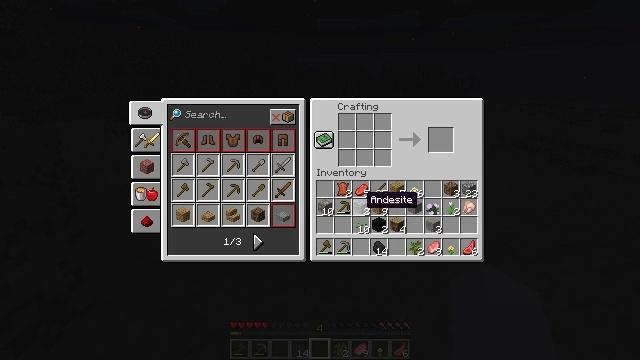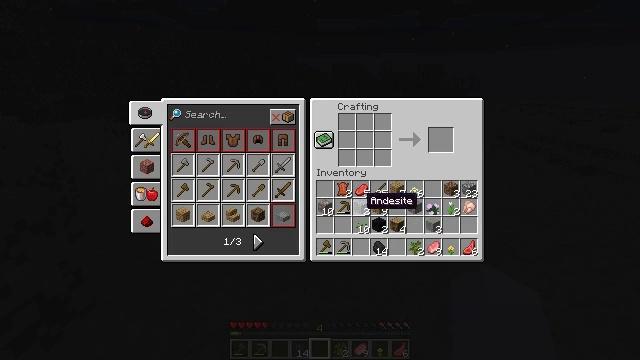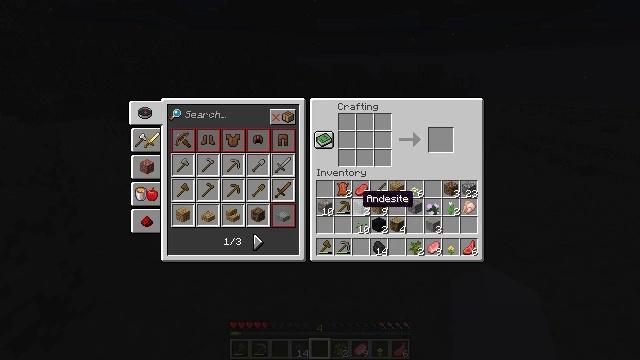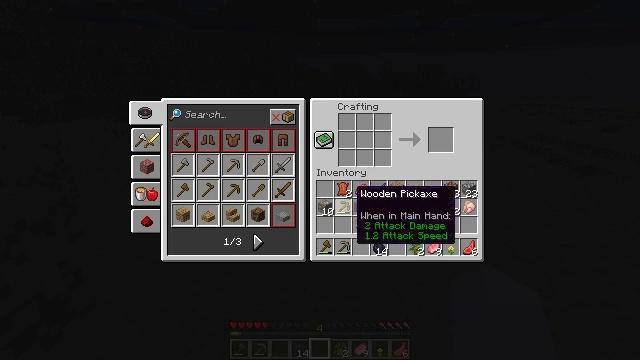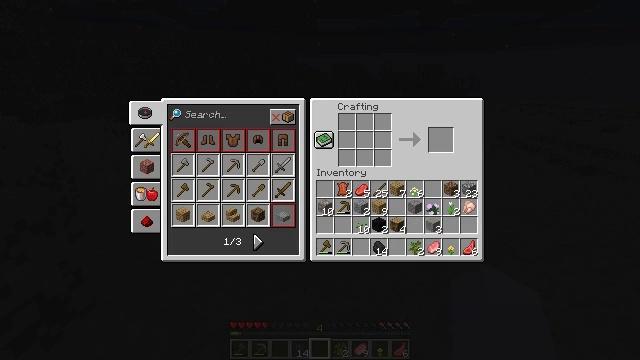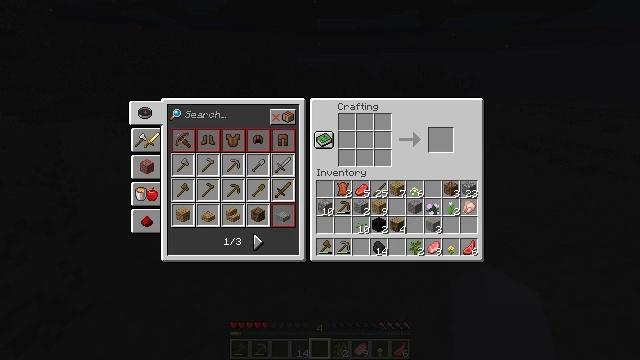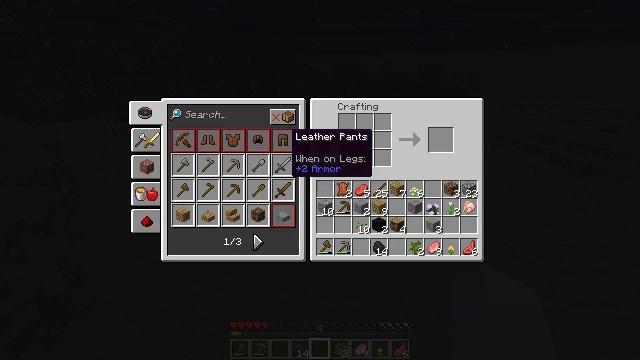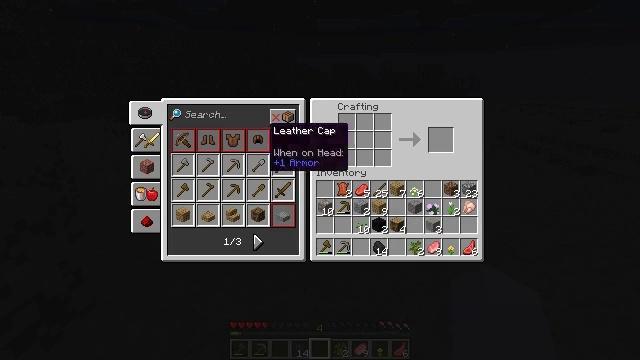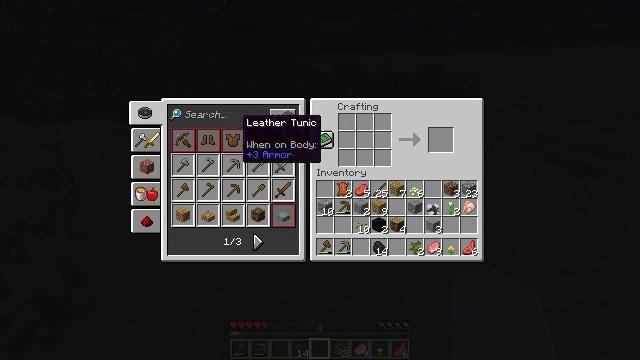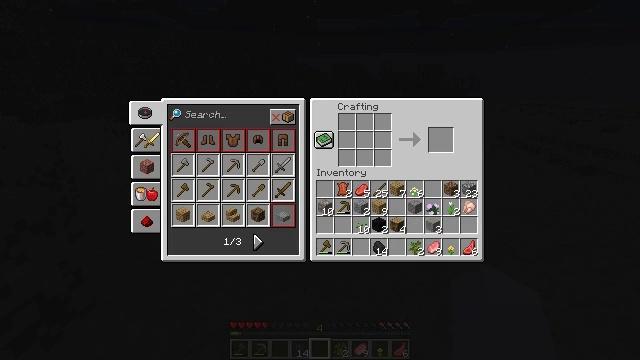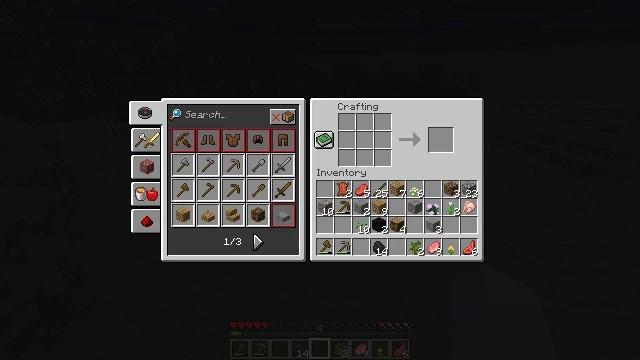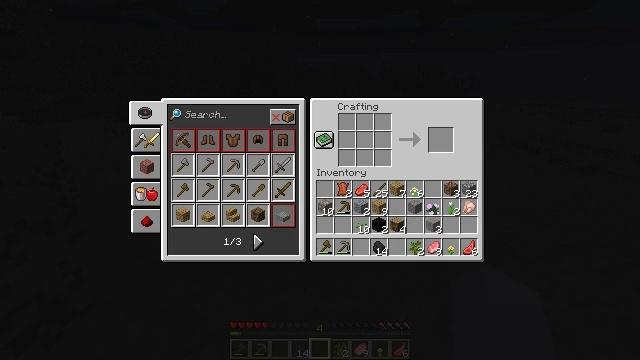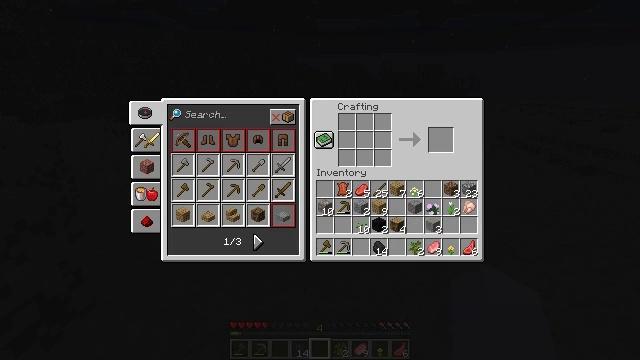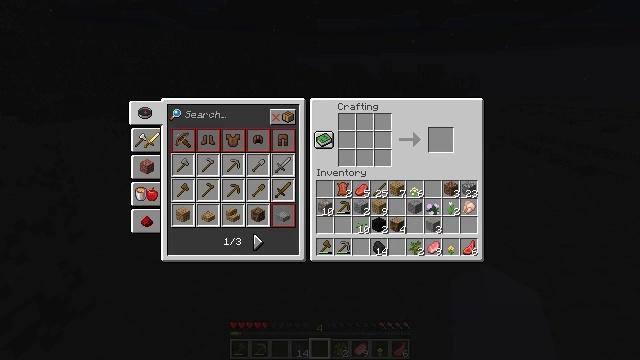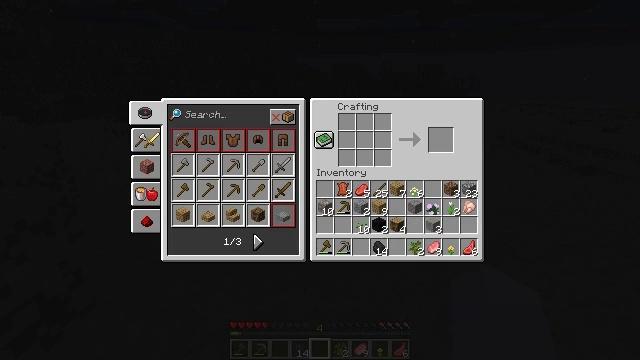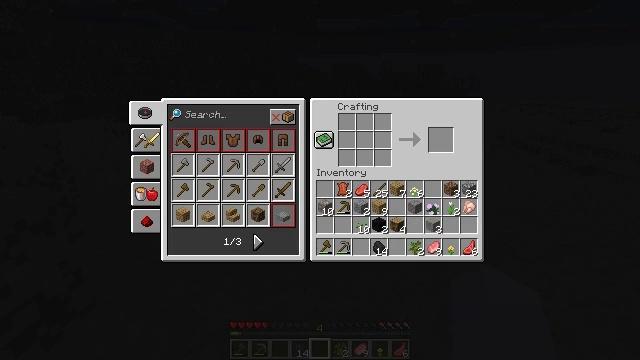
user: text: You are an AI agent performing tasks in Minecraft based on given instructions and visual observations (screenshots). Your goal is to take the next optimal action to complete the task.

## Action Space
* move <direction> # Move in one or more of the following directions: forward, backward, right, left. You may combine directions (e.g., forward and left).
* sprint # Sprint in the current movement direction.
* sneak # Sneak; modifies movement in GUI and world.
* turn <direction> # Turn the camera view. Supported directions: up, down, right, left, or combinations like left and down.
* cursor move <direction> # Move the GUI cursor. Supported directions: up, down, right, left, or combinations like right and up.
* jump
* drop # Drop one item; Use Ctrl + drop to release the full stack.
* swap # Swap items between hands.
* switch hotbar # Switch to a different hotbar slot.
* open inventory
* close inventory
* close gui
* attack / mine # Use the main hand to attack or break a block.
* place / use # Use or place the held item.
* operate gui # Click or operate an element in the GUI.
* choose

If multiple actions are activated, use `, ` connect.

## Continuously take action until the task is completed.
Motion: motion action
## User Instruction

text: Interact with the crafting table to craft a light gray bed.
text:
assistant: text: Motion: no_op
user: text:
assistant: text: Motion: no_op
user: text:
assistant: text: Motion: no_op
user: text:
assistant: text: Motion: cursor move left and up
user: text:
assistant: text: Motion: cursor move left and up
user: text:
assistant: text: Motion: cursor move left
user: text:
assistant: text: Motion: cursor move left
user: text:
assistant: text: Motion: cursor move left and up
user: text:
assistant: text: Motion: cursor move left
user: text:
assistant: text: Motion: no_op
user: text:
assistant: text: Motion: cursor move up
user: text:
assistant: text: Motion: no_op
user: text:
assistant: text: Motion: cursor move left
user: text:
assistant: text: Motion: cursor move left
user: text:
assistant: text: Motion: no_op
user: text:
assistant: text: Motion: no_op
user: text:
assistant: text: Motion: no_op
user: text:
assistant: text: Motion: cursor move right
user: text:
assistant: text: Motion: no_op
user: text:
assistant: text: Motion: no_op
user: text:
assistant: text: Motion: operate gui
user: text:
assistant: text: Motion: operate gui
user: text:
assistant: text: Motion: no_op
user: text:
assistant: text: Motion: no_op
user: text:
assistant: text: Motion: no_op
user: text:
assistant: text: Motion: no_op
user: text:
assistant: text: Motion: no_op
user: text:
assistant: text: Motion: no_op
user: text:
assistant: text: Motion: no_op
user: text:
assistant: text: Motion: no_op